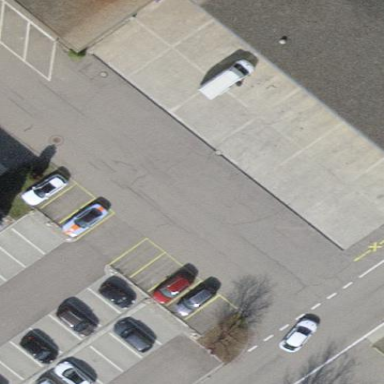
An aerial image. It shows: Parking available on the street side.